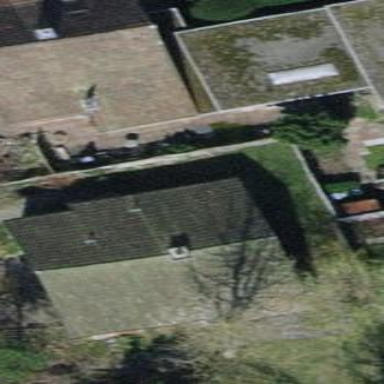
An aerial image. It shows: Detached building with tile roof.